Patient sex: M
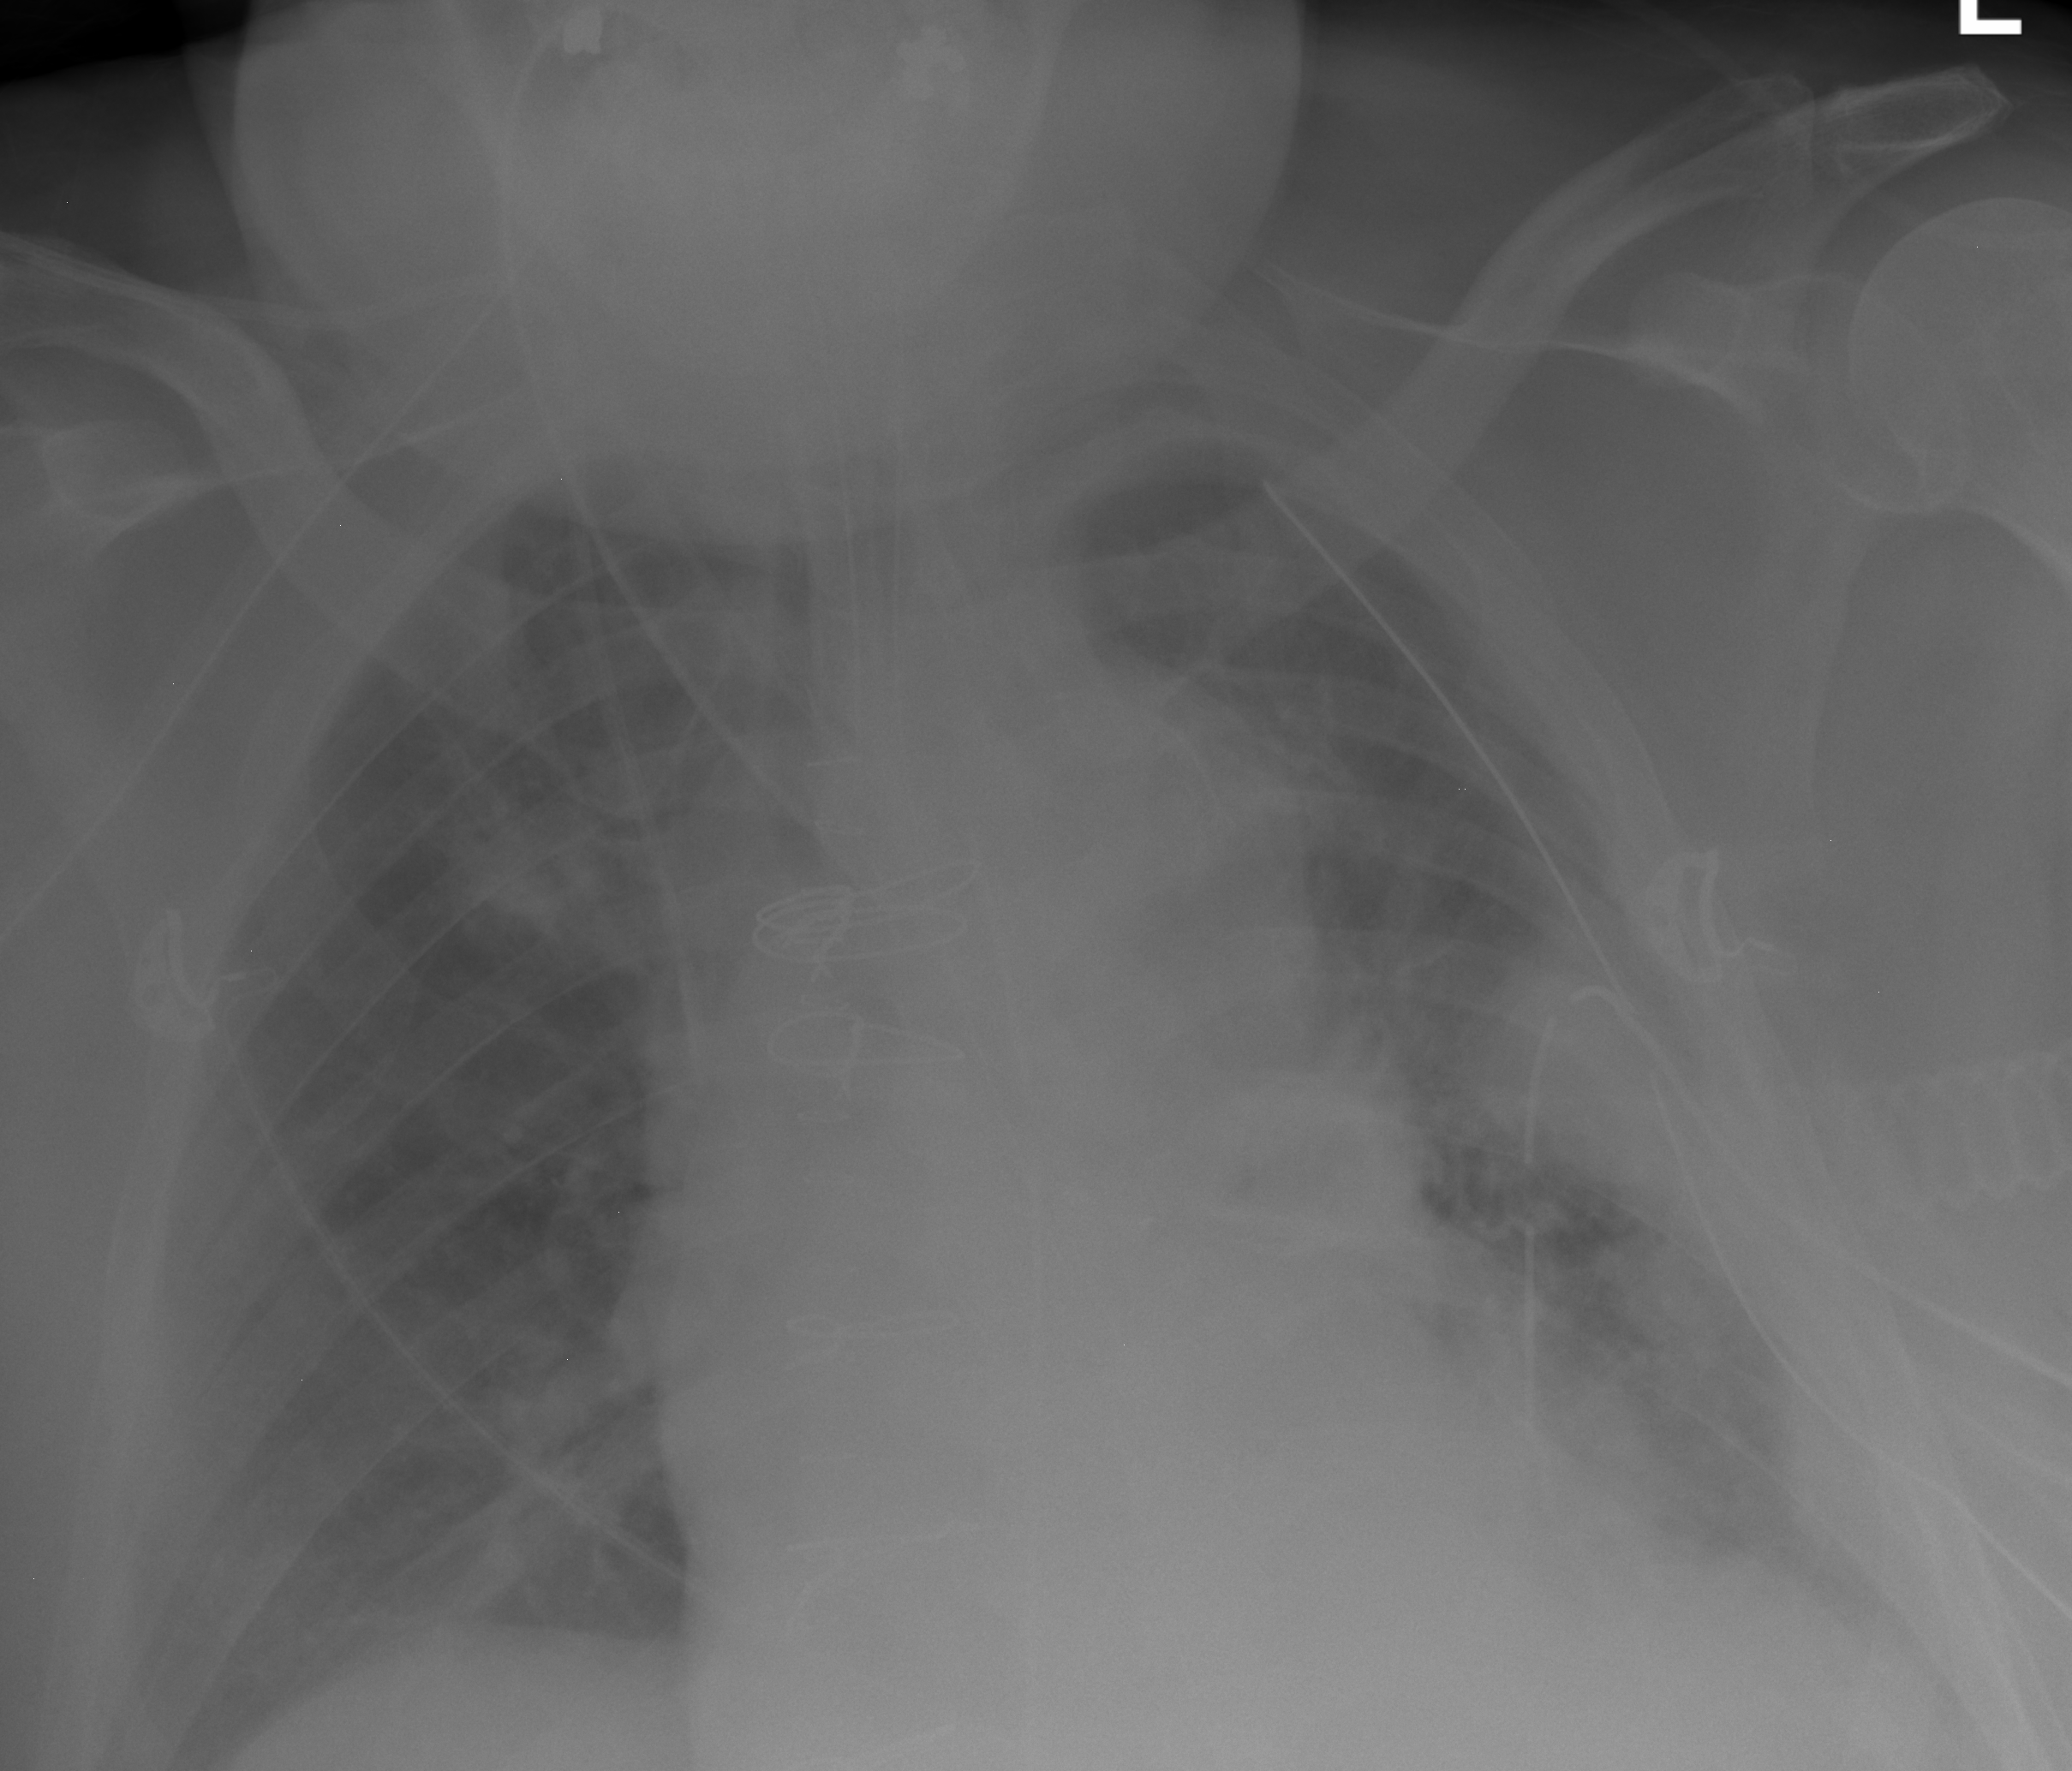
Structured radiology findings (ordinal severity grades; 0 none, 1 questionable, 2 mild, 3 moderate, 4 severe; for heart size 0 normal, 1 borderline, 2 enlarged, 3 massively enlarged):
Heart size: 2
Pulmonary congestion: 0
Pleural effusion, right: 0
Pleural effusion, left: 2
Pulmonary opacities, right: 0
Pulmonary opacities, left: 1
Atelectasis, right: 0
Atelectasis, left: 3